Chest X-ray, AP view. Patient: 57 years old, sex F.
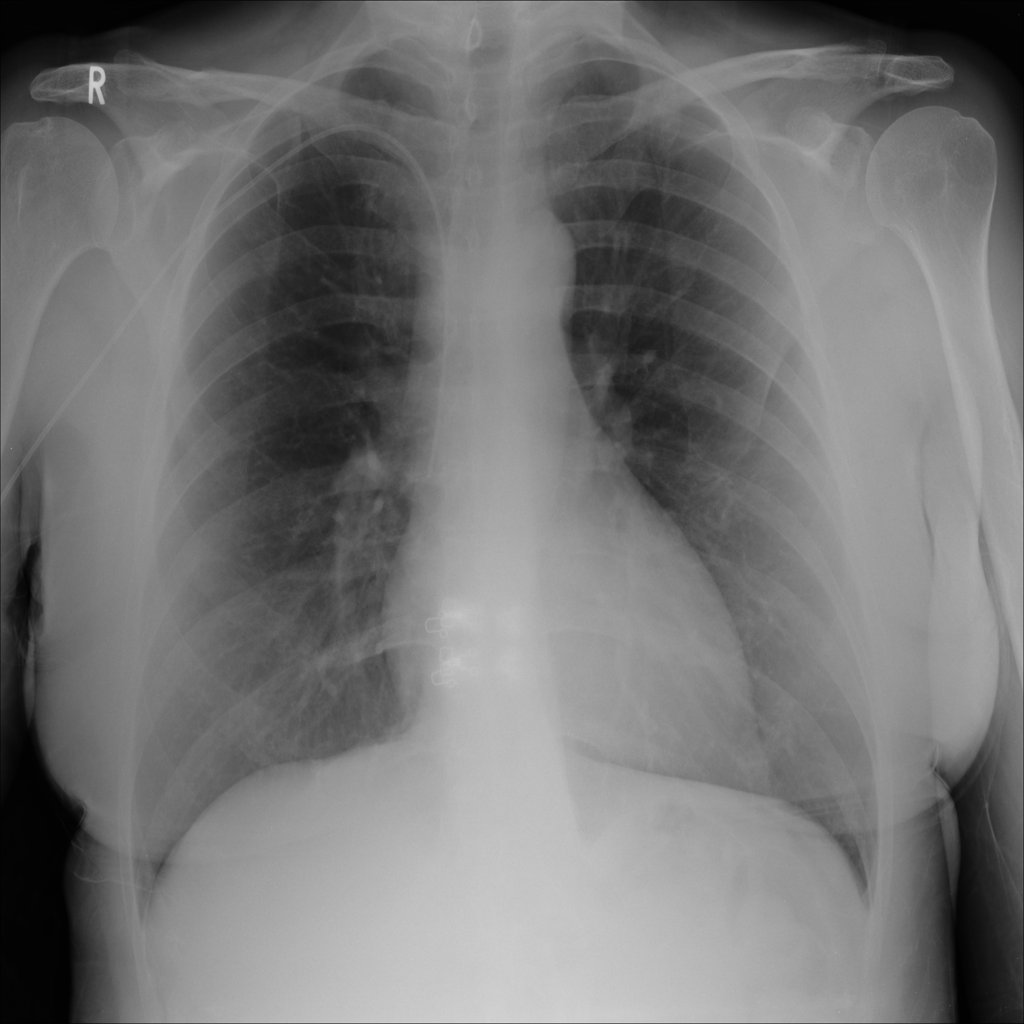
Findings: No Finding